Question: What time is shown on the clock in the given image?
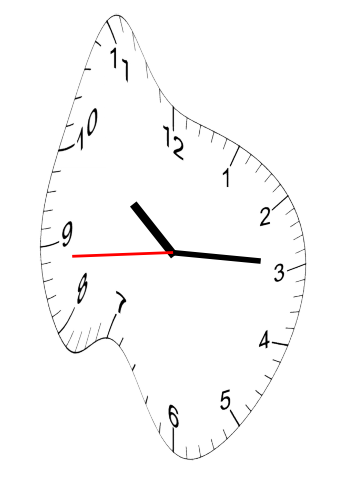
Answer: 10:14:44